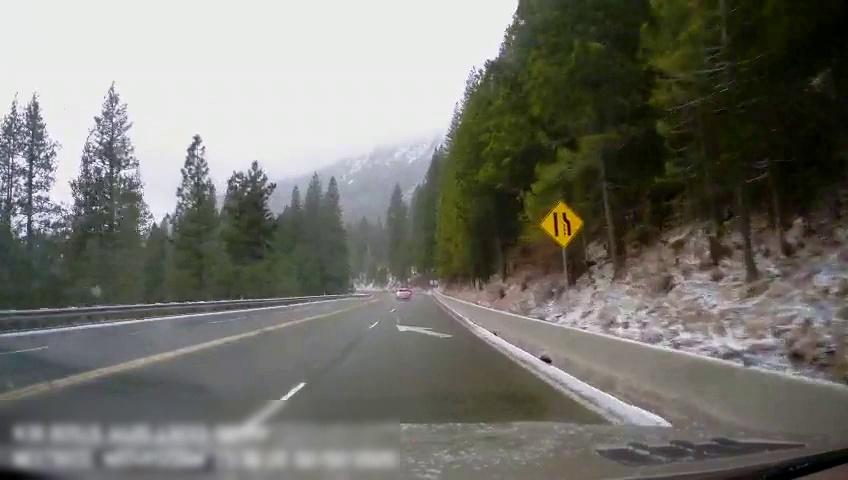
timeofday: Day
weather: Snowy
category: Drivable Space
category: Vehicles | SUV
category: Lanes | Current Lane
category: Lanes | Opposite Lane
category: Lanes | Opposite Lane
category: Lanes | Current Lane
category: Lanes | Current Lane
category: Traffic | Signs